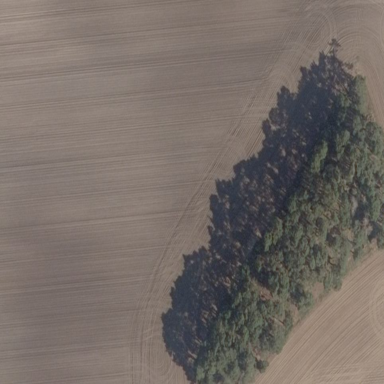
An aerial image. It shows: Forest area.